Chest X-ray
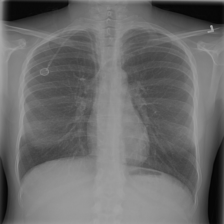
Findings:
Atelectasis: negative
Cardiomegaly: negative
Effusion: negative
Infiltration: negative
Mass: negative
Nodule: negative
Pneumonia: negative
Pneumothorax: negative
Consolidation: negative
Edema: negative
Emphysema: negative
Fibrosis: negative
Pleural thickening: negative
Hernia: negative